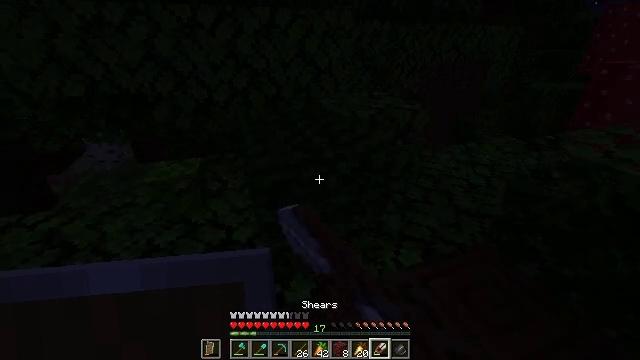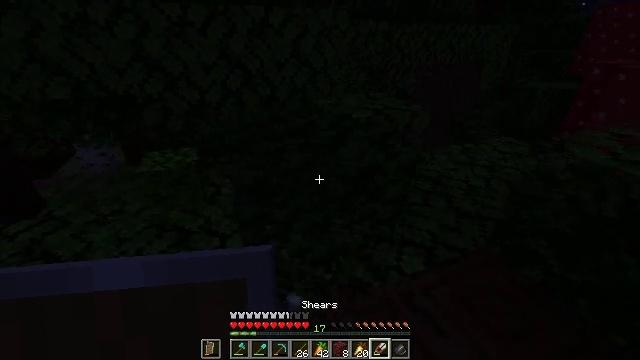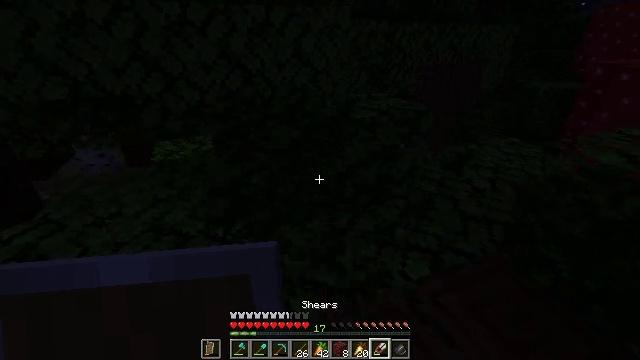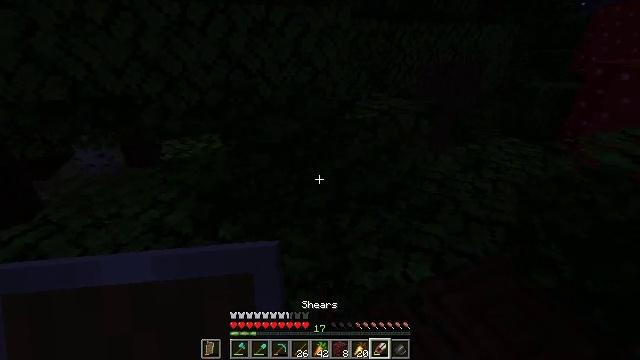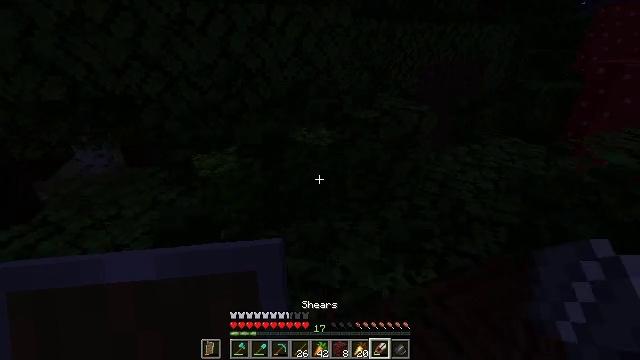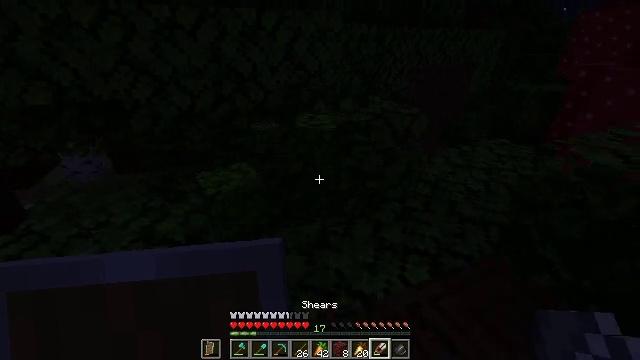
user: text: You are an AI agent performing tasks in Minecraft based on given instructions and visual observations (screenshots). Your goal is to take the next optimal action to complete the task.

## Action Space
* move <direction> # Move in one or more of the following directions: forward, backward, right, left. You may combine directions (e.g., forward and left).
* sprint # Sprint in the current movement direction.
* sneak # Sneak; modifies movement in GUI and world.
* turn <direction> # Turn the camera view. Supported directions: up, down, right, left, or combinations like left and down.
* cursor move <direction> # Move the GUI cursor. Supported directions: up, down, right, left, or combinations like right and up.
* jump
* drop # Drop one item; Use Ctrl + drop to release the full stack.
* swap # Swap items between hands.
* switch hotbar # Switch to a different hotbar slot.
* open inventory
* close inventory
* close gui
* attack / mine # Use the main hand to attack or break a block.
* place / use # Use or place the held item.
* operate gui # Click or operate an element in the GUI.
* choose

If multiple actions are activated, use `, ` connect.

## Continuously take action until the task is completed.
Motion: motion action
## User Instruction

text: Collect dark oak leaves by breaking them.
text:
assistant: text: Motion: turn right, attack / mine
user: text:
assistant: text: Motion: no_op
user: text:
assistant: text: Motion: no_op
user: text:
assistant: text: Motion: no_op
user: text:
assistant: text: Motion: turn right
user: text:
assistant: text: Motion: no_op